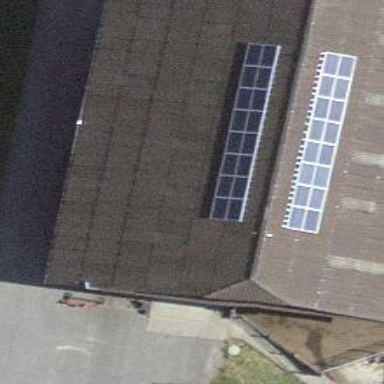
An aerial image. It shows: Solar power generator using photovoltaic panels.